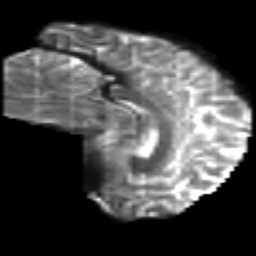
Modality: T2w
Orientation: sagittal
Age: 39
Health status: ill
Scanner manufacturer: philips
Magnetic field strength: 3 T
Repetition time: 9 s
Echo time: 0.127 s